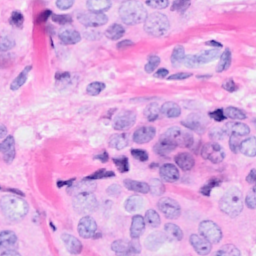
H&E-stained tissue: Breast